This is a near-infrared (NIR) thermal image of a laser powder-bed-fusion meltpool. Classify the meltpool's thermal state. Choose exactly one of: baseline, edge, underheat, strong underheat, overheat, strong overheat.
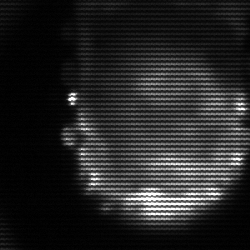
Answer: baseline